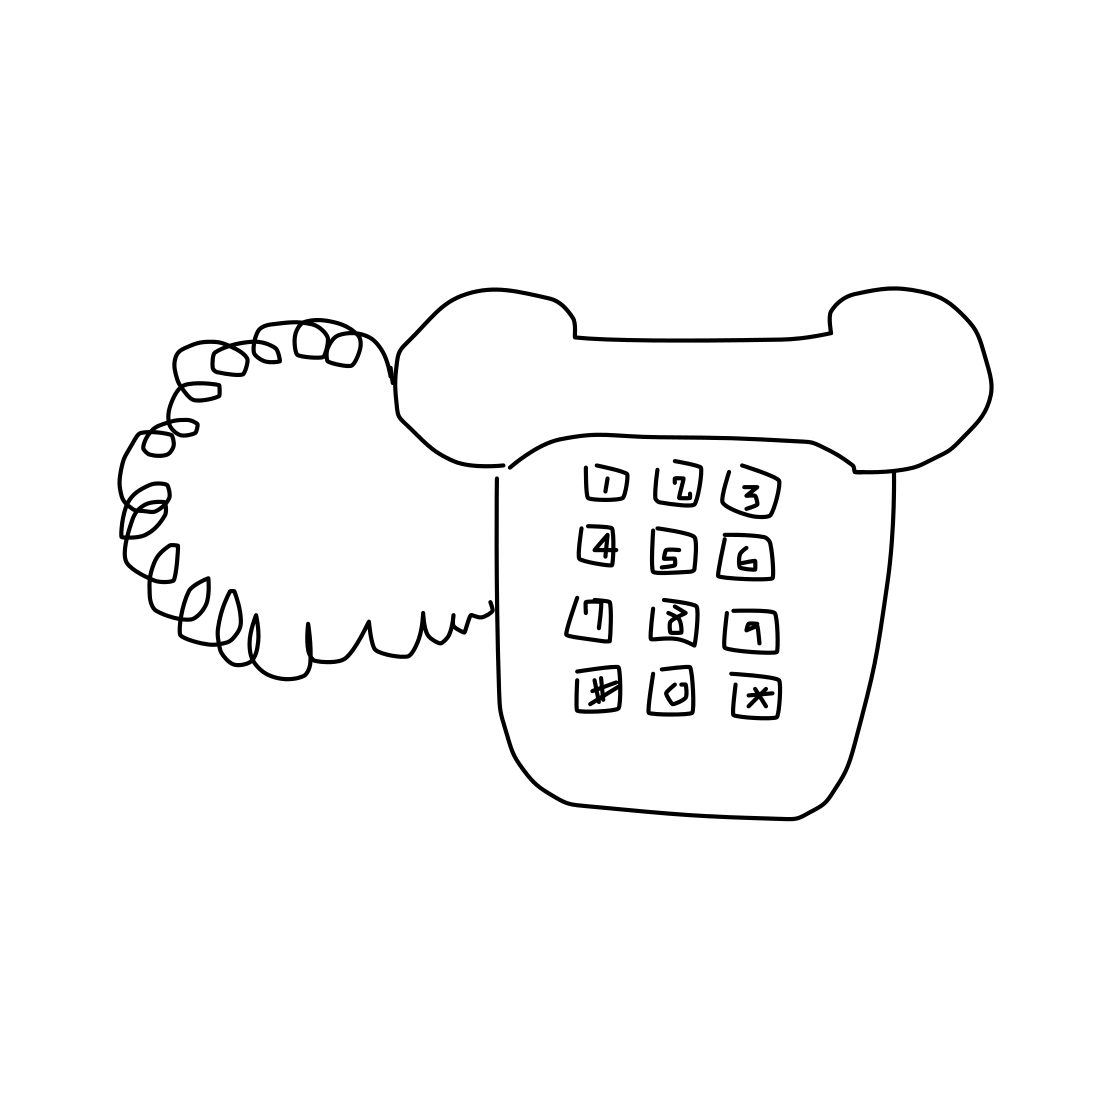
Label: telephone